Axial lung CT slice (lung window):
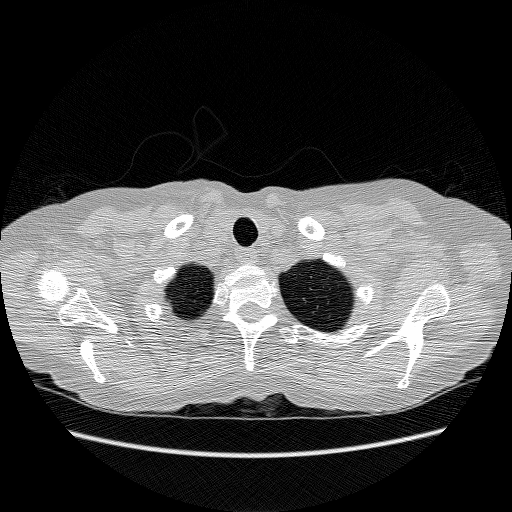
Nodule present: no